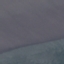
Land use / land cover: SeaLake